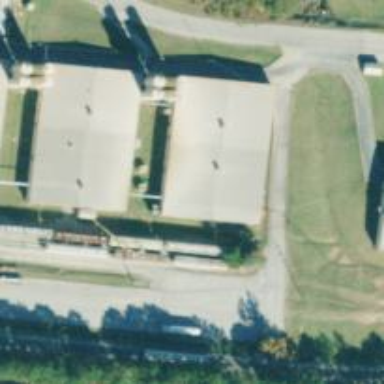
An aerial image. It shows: Industrial power substation.